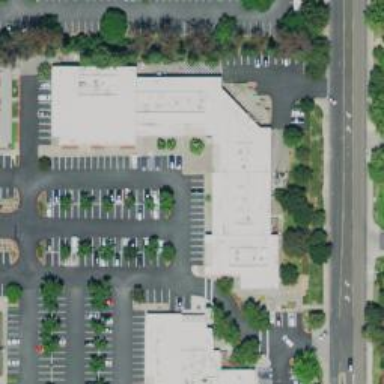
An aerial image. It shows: Car rental service.